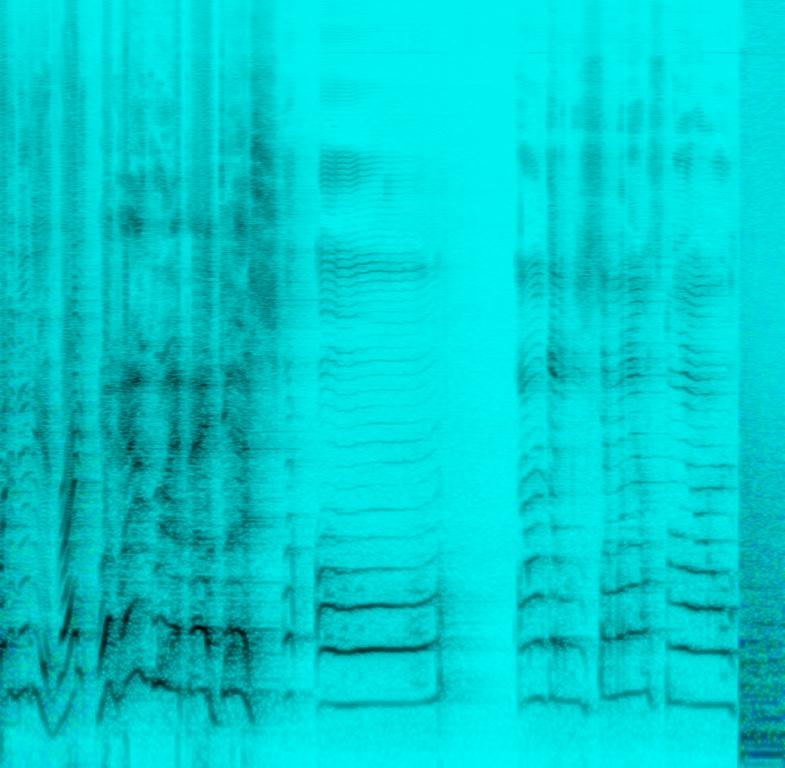
This is an excerpt from a dubbed anime. There is a male voice speaking in a funny manner. Then, a dramatic orchestra piece starts playing to imply something is about to happen. The brass section and the timpani are playing a rising pattern until a sneeze and hissing sounds can be heard. There is a peculiar feel to this track. Parts of it could be sampled for use in beat-making.